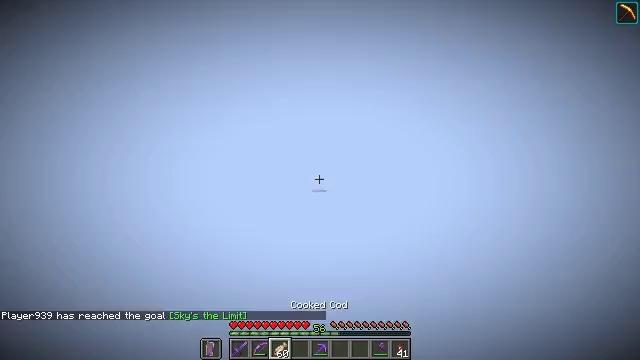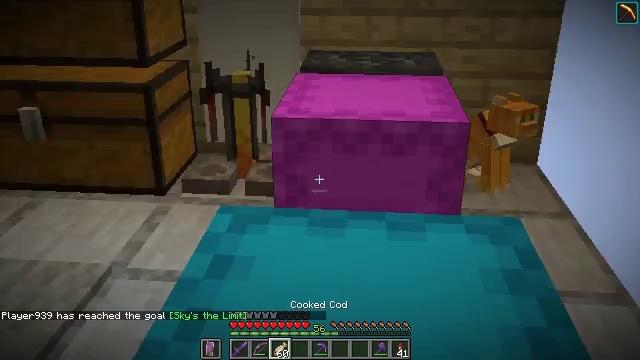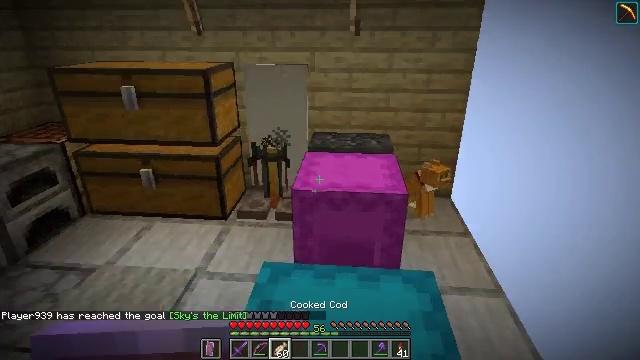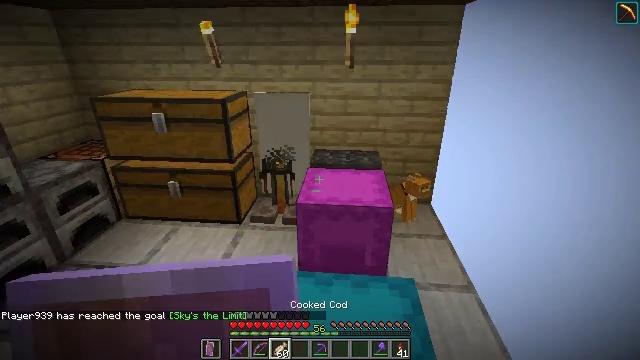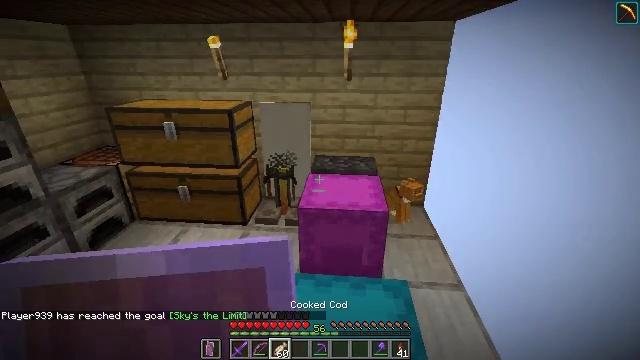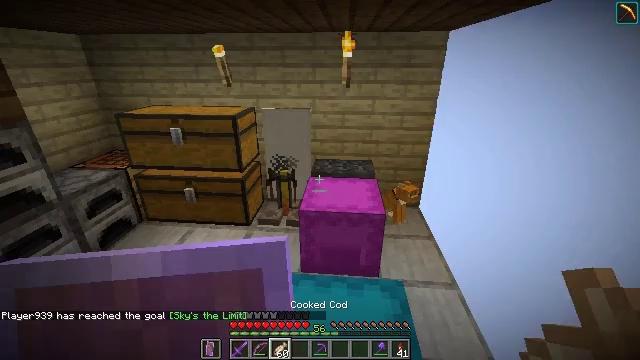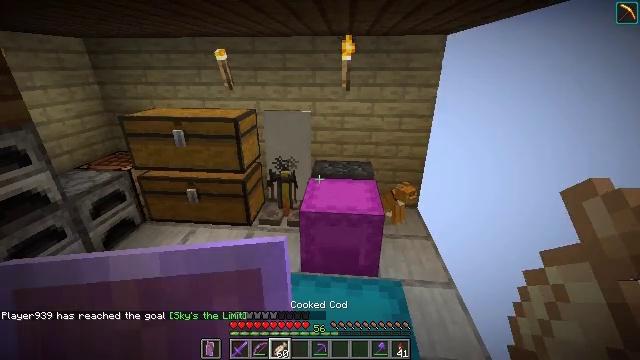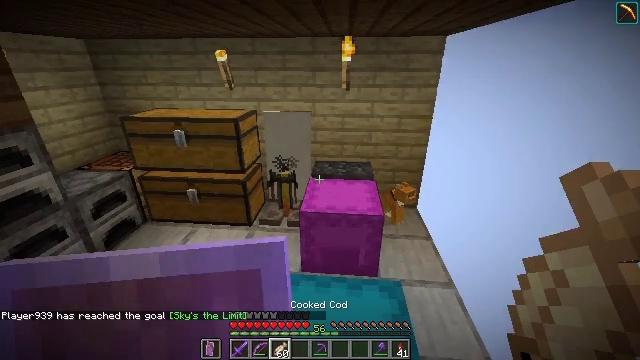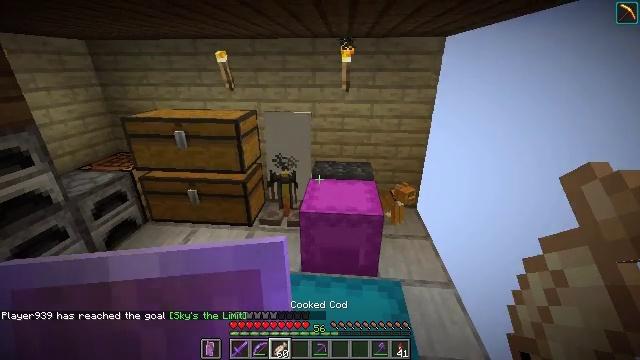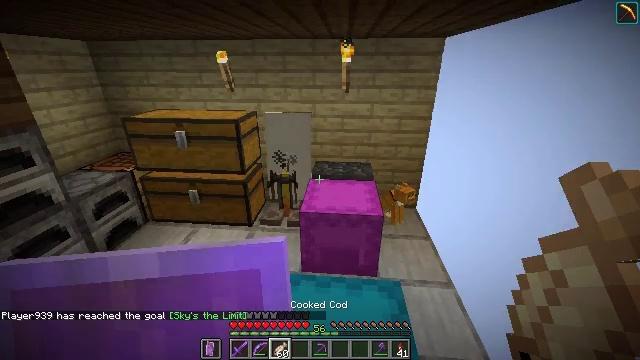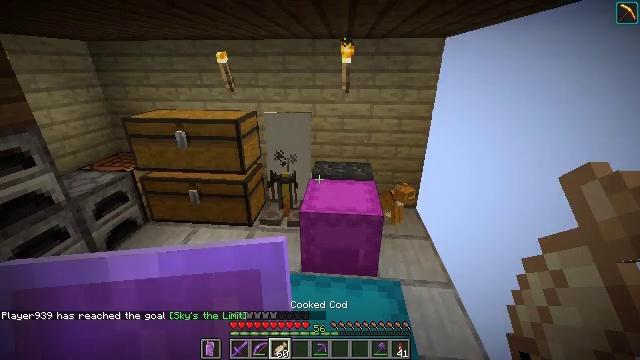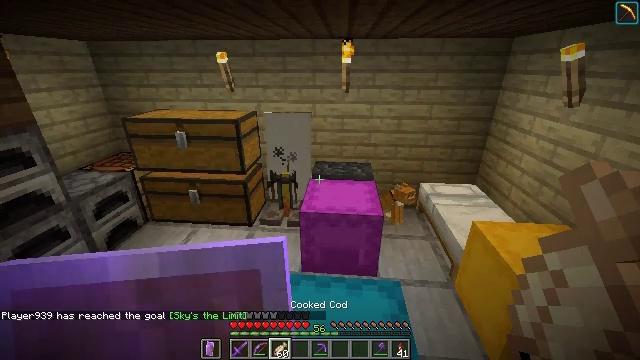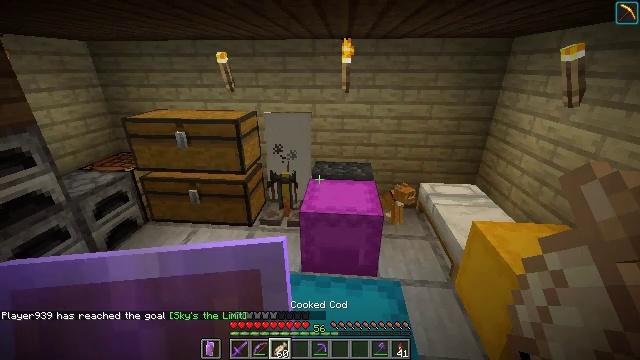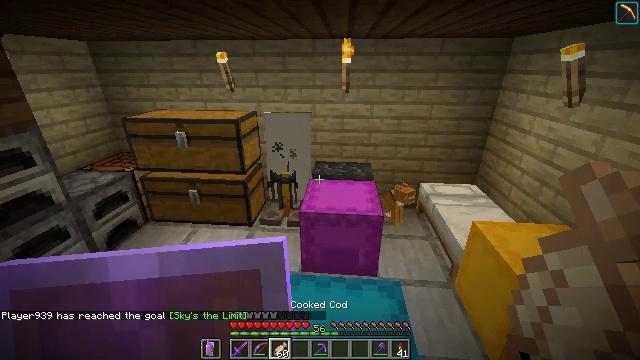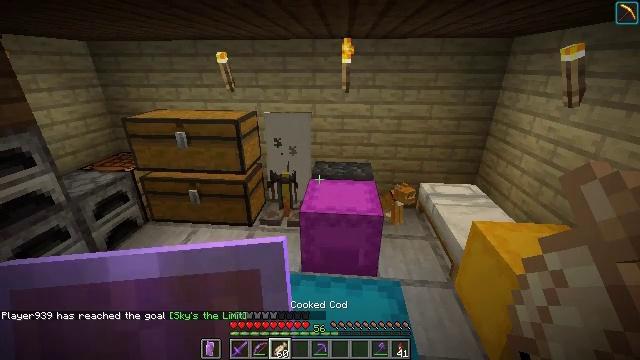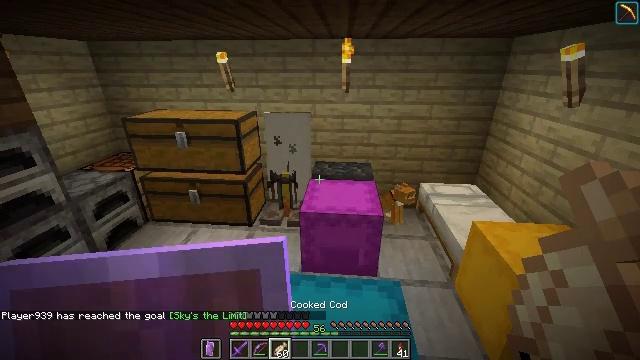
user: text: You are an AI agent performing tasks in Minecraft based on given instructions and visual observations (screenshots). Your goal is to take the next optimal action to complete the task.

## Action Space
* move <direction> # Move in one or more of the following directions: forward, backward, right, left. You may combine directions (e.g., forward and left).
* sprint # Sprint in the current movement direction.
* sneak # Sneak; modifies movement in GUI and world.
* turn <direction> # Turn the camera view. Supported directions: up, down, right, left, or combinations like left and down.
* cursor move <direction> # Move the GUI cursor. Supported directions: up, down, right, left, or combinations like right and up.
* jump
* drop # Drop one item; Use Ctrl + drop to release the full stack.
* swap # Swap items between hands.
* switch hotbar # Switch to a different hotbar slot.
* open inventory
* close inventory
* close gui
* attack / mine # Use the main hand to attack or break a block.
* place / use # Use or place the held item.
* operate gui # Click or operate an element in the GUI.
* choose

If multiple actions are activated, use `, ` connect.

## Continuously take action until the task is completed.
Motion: motion action
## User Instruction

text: Mine the magenta shulker box.
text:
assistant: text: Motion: no_op
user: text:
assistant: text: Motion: no_op
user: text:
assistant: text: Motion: no_op
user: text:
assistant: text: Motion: no_op
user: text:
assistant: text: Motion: no_op
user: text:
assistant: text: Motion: no_op
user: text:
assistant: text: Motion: no_op
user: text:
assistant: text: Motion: no_op
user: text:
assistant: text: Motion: no_op
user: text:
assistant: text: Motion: no_op
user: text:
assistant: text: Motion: no_op
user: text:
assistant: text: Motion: no_op
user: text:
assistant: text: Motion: no_op
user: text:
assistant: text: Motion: no_op
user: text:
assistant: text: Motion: no_op
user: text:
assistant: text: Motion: no_op
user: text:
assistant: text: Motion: no_op
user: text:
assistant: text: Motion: no_op
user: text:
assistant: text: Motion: no_op
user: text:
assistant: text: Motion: no_op
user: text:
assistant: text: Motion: no_op
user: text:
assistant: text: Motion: no_op
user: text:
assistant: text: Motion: no_op
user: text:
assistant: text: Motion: no_op
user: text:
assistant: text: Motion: no_op
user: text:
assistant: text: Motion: no_op
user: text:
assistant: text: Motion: no_op
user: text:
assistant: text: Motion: no_op
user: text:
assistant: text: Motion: no_op
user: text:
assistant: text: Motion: no_op